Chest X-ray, AP view. Patient: 34 years old, sex F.
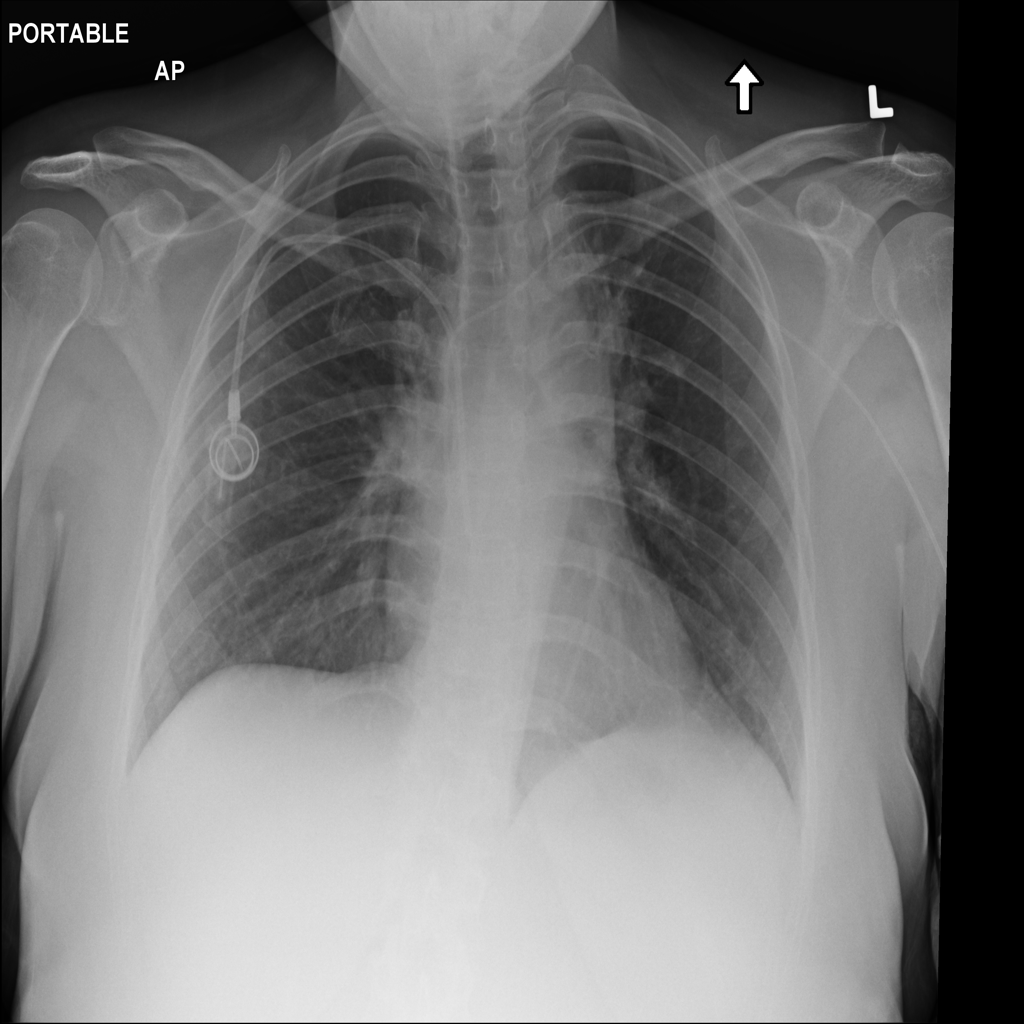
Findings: Infiltration